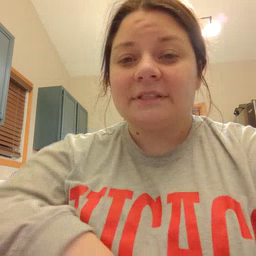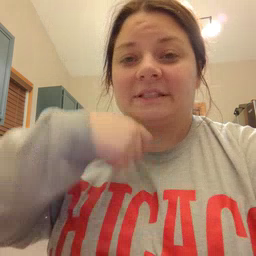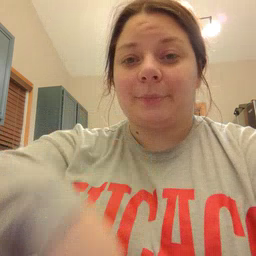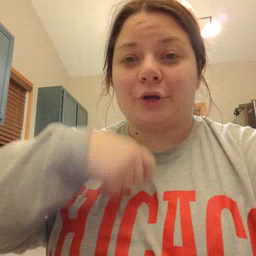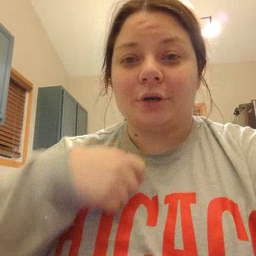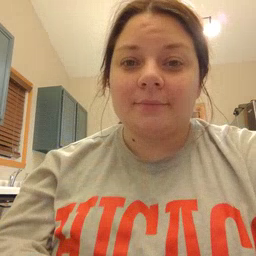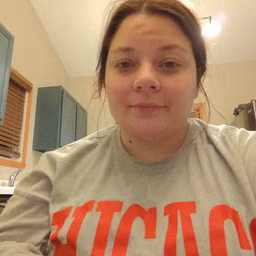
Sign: zipper